Field crop: maize
Growth stage: 2
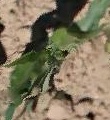
Species: maize